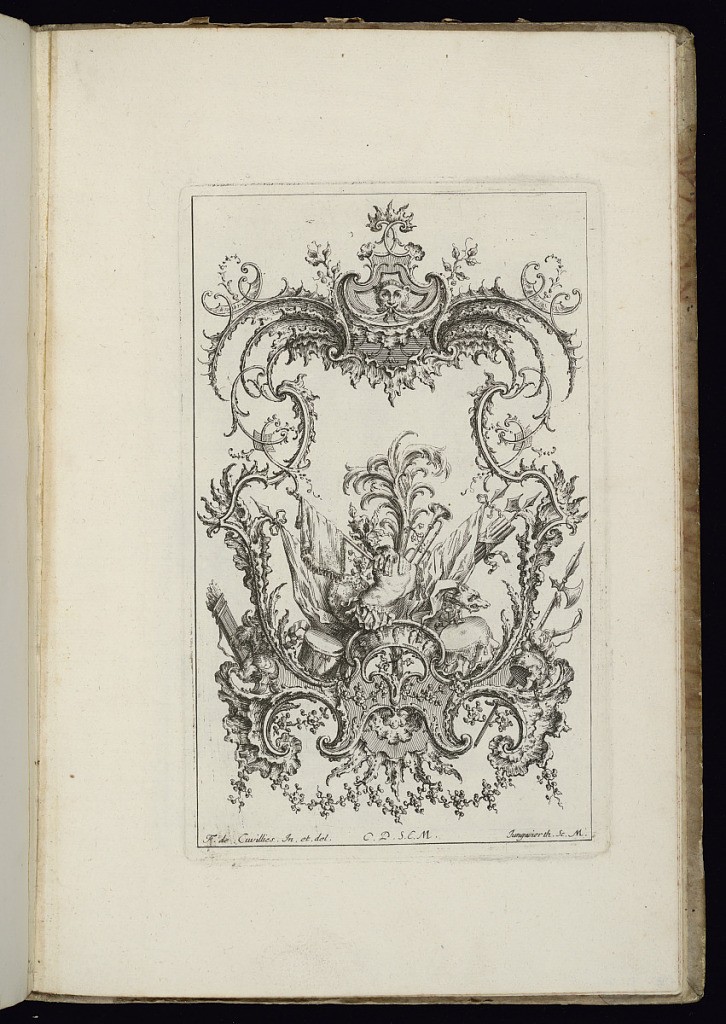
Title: Cartouche with Armorial Trophy
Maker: François de Cuvilliés the Elder, Belgian, 1695 - 1768
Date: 1738
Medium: Engraving on paper
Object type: Bound print
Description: Design for upright symmetrical cartouche, topped with a mask and surrounded by ornamental scrollwork. Within the frame, an elaborate armorial trophy featuring a suit of armor, drums, trumpet, a shield, and banners.